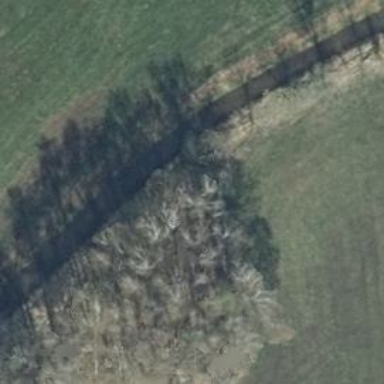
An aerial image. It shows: Row of deciduous broadleaved trees.